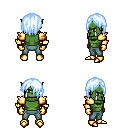
a pixel art fantasy rpg character, male body template, orc, green skin, gold arm armor, teal pants, white cyan bangs hairstyle, gold gloves, gold boots, four views (front, back, left, right), 2x2 character sprite sheet, small pixel art, hard edges, no anti-aliasing